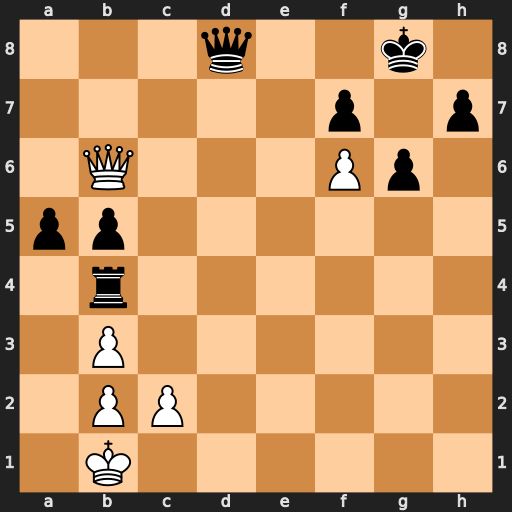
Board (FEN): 3q2k1/5p1p/1Q3Pp1/pp6/1r6/1P6/1PP5/1K6
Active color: w
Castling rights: -
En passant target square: -
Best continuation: Qxd8#